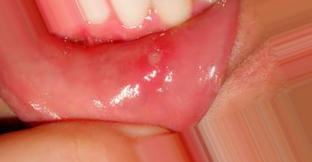
Condition: Mouth Ulcer